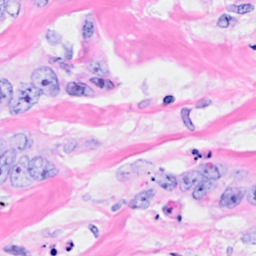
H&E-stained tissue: Breast